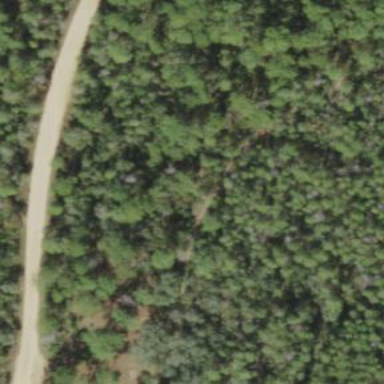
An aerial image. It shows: Needle-leaved woodland.